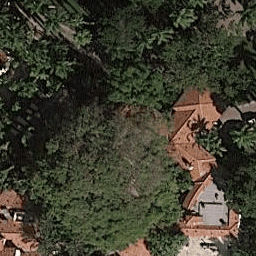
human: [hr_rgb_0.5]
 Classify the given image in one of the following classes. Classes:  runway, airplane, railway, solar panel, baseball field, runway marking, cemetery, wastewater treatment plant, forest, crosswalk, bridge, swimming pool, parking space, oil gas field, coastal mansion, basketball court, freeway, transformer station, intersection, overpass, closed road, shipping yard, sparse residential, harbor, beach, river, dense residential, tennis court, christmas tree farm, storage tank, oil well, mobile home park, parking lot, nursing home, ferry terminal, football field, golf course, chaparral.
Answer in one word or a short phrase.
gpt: sparse residential